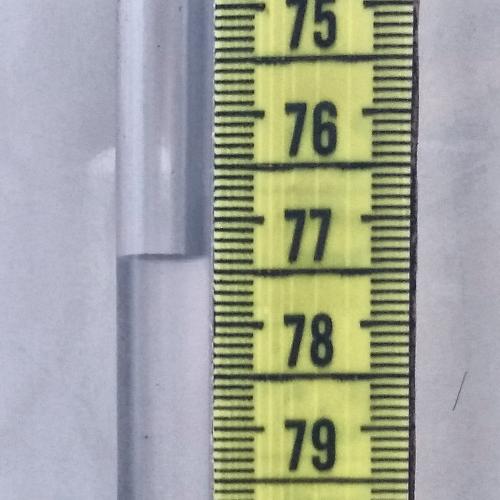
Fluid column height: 77.4 cm